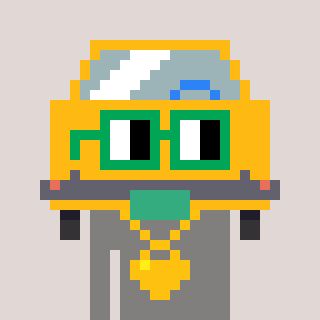
a pixel art character with square green glasses, a taxi-shaped head and a bluegrey-colored body on a warm background